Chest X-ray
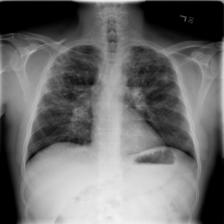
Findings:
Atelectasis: negative
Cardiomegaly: negative
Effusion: negative
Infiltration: negative
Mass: negative
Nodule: positive
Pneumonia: negative
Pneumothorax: negative
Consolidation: negative
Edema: negative
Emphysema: negative
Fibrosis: positive
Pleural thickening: negative
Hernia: negative